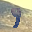
Label: 9